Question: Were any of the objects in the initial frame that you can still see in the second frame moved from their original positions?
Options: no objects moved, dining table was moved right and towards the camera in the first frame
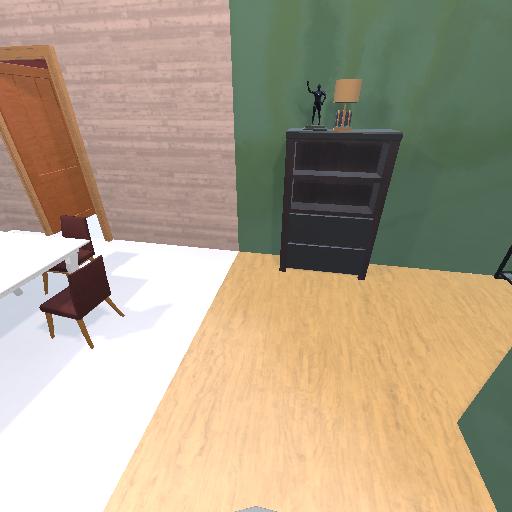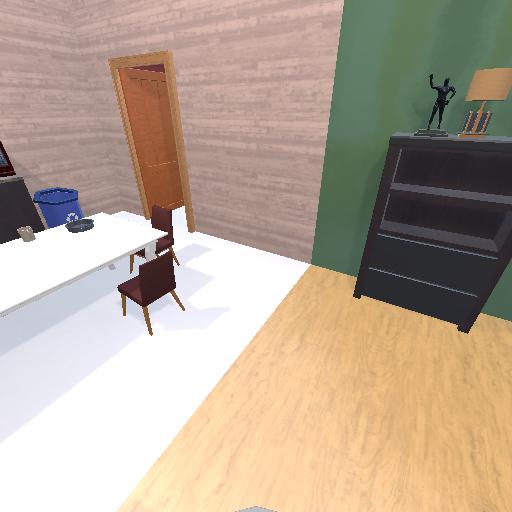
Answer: no objects moved